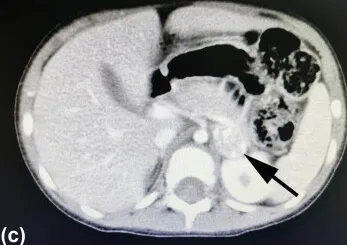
Abdominal CT findings. An enhanced scan showing the mesenteric lymph nodes (black arrow).
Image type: radiology (ct)